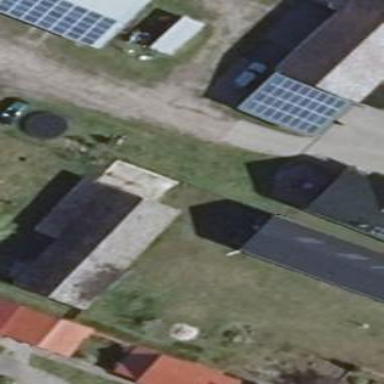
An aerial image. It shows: Dark grey flat-roofed farm auxiliary building.